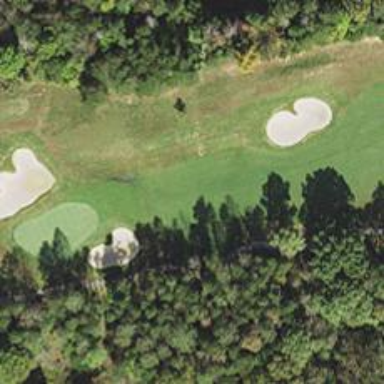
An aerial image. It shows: Golf hole.